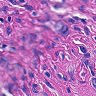
Metastatic tissue present: yes